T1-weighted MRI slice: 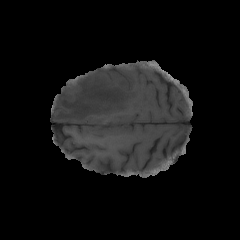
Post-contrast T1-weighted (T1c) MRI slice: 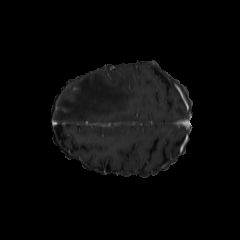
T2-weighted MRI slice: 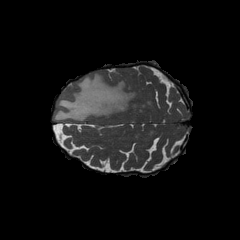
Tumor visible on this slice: yes